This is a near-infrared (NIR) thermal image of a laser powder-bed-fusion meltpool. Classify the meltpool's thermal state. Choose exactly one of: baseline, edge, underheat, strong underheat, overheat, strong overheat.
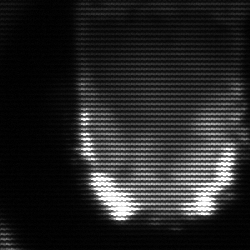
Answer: baseline